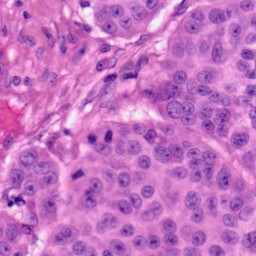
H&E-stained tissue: Skin